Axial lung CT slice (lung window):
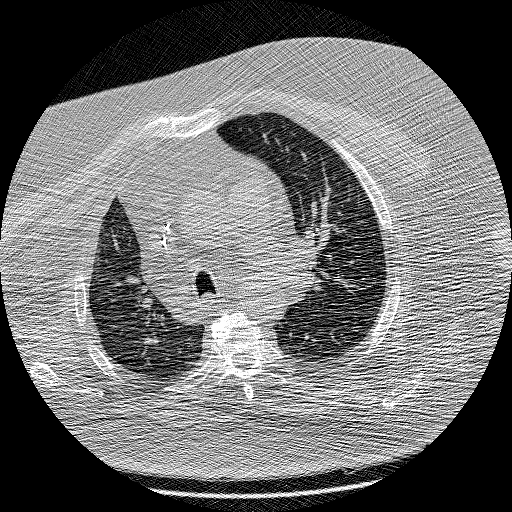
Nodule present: no